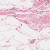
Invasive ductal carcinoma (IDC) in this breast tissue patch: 0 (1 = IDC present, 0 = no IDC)